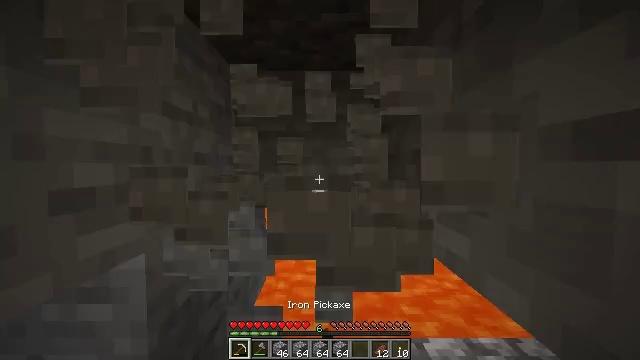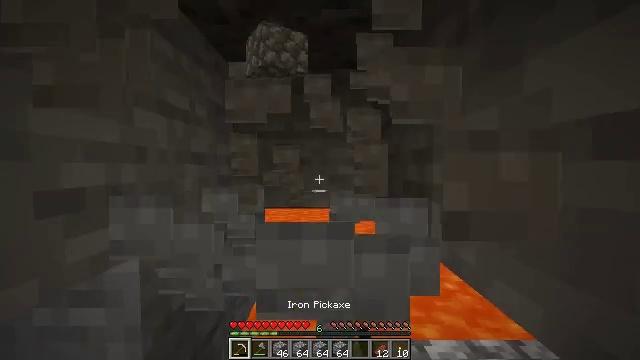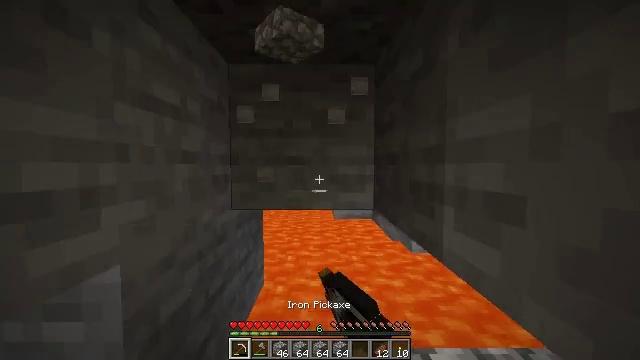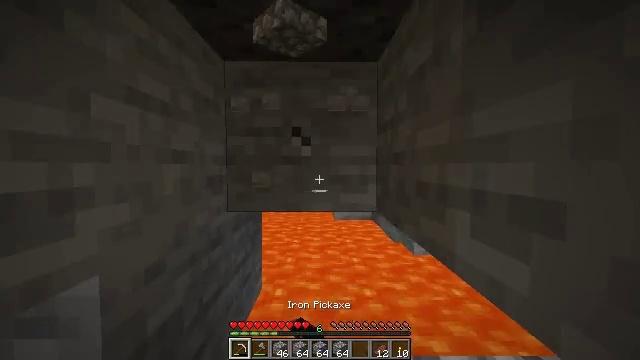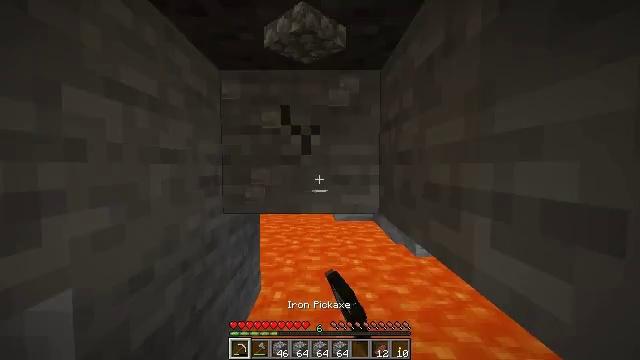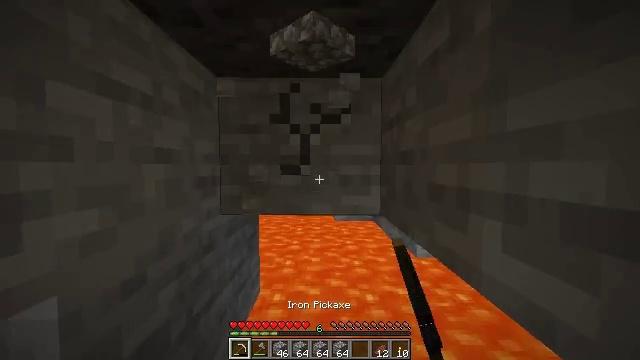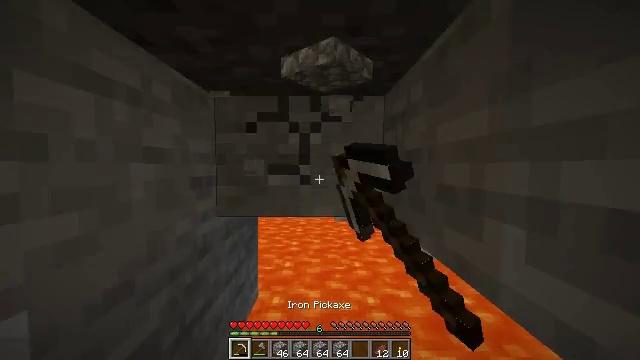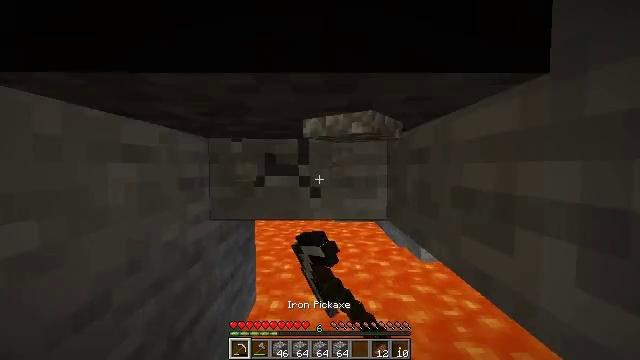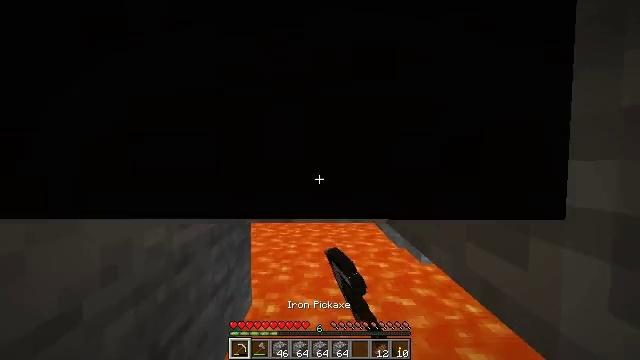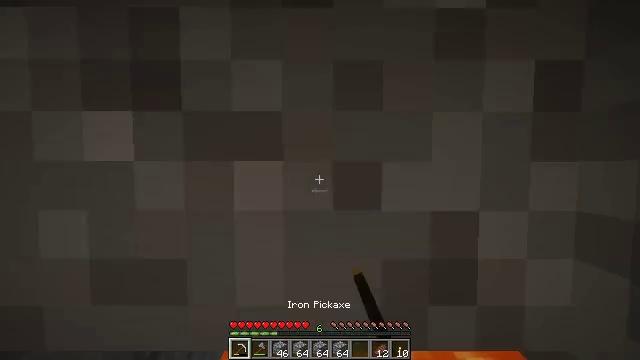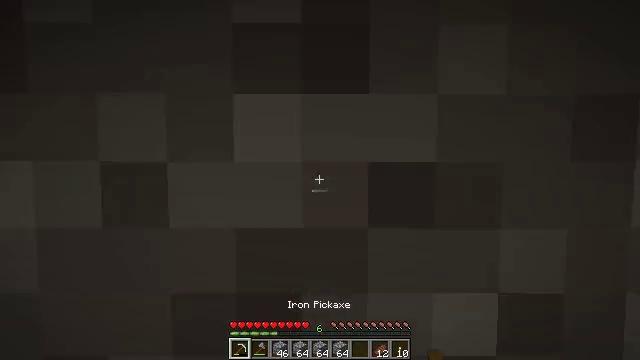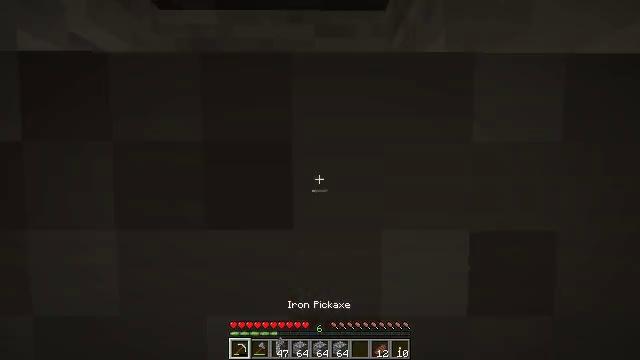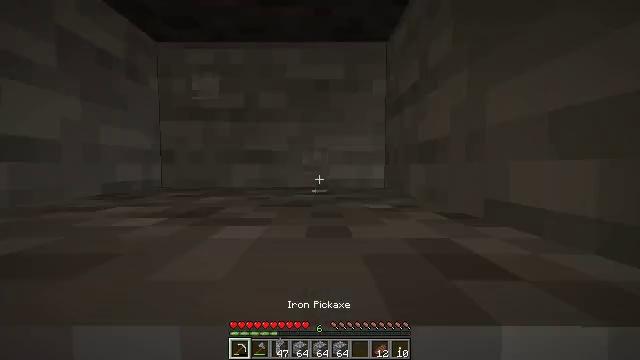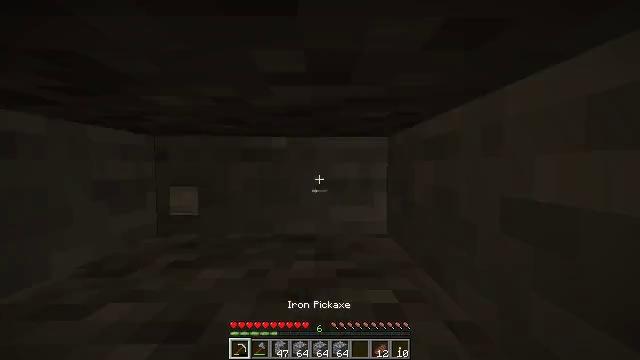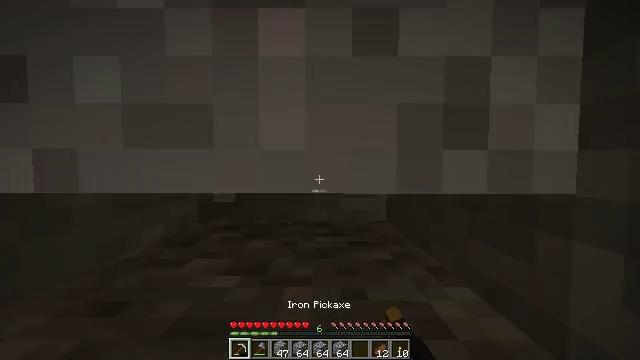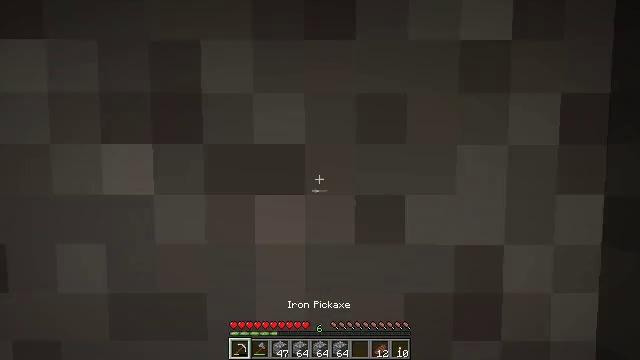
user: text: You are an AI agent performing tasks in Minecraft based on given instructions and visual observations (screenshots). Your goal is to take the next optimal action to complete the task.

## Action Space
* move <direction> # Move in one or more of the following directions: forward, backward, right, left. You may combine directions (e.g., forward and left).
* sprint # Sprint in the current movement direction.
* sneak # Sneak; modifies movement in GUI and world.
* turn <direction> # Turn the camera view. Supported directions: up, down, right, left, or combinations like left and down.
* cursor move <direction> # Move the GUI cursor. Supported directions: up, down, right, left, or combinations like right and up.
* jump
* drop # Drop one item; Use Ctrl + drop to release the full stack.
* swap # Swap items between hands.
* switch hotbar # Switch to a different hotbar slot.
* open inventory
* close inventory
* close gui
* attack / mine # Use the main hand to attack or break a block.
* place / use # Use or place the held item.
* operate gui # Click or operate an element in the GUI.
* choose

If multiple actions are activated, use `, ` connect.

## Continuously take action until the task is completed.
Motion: motion action
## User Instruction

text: Shovel up some gravel.
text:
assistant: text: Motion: move forward, sneak, attack / mine
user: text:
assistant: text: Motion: move forward, sneak, attack / mine
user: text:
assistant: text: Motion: move forward, sneak, attack / mine
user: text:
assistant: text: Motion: move forward, sneak, attack / mine
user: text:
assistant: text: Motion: move forward, sneak, attack / mine
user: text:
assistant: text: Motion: move forward, sneak, attack / mine
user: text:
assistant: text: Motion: move forward, sneak, attack / mine
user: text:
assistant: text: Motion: move forward and move right, sneak, attack / mine
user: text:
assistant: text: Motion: move forward and move right, sneak, attack / mine
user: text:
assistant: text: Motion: move forward and move right, sneak, attack / mine
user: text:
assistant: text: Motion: move forward, sneak, attack / mine
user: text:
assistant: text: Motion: move forward, sneak, attack / mine
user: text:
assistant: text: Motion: move forward, sneak, attack / mine
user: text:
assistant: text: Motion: move forward, sneak, attack / mine
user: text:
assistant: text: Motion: move forward, sneak, attack / mine
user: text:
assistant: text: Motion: move forward, sneak, attack / mine
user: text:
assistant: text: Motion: move forward, sneak, attack / mine
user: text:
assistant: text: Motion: move forward, sneak, attack / mine
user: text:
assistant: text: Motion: move forward, sneak, attack / mine
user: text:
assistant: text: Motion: move forward, sneak, attack / mine
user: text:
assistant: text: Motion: move forward, sneak, attack / mine
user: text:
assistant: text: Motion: sneak, attack / mine
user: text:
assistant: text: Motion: sneak, attack / mine
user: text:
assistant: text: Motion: move back, sneak, attack / mine
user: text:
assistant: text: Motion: move back, sneak, attack / mine
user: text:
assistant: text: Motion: move back, sneak, attack / mine
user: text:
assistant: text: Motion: move back, sneak, attack / mine
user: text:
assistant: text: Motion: move back, sneak, attack / mine
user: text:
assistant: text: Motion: move back, sneak, attack / mine
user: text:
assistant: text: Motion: move back, sneak, attack / mine